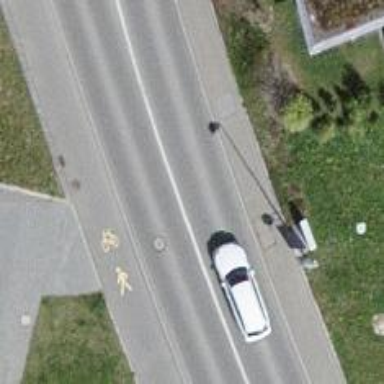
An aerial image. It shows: Secondary road with separate sidewalks on both sides.